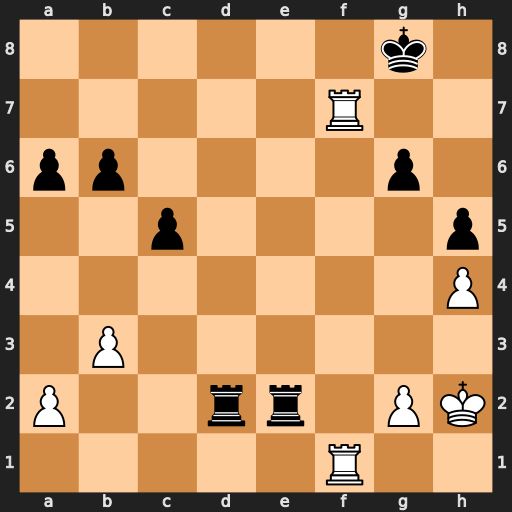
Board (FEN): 6k1/5R2/pp4p1/2p4p/7P/1P6/P2rr1PK/5R2
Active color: w
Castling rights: -
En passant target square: -
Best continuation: Rf8+ Kh7 R1f7+ Kh6 Rh8#